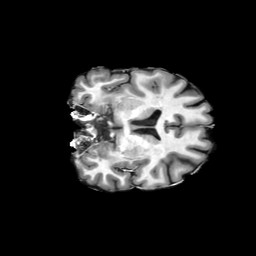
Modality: T1w
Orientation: coronal
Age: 48
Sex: male
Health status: ill